Sex: F
Age: 65
Scanner: Avanto
Primary tumour origin: Ca Sigmoidei
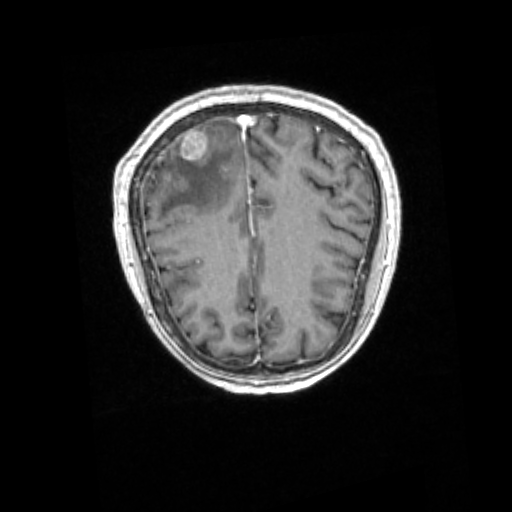
Segmented lesion volume (cc): 2.148
Number of lesion components: 1